Aerial crown-view tile of a tropical tree (Barro Colorado Island, Panama), acquired 20250512:
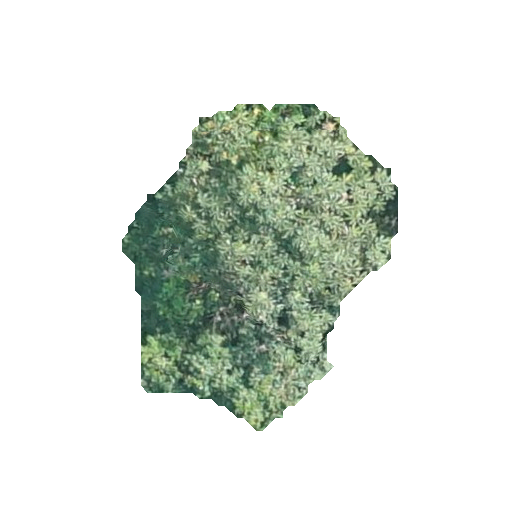
Species: Cecropia insignis
GBIF accepted scientific name: Cecropia insignis
Crown area: 88.566 m²